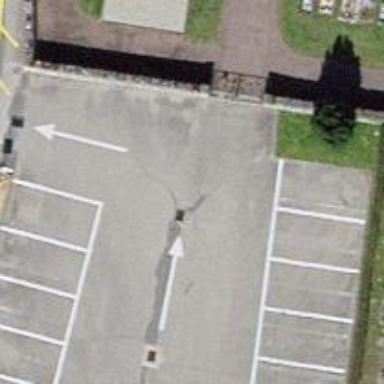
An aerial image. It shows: Parking aisle designated as service road.